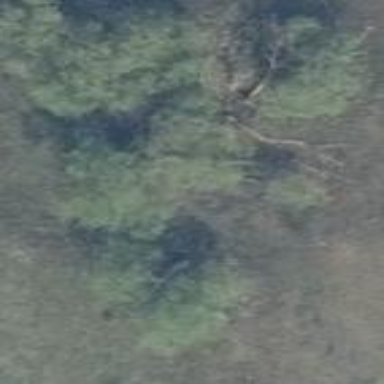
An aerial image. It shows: Patch of scrub vegetation.